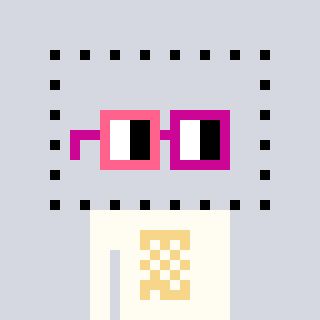
a pixel art character with square pink and red glasses, a void-shaped head and a grayscale-colored body on a cool background